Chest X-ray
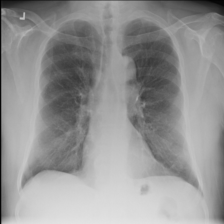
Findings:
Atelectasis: negative
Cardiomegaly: negative
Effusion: negative
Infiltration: negative
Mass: negative
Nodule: negative
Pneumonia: negative
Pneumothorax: negative
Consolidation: negative
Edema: negative
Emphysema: negative
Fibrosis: negative
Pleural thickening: negative
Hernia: negative